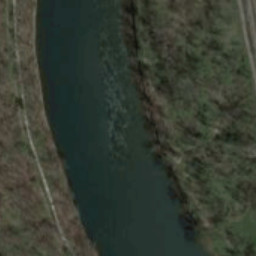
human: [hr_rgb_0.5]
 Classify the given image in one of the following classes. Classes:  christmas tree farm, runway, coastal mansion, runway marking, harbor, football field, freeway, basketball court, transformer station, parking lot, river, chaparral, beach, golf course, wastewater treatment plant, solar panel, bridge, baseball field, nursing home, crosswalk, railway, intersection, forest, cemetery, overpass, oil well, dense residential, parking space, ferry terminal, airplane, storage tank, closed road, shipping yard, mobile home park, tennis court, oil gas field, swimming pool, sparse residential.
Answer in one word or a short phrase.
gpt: river